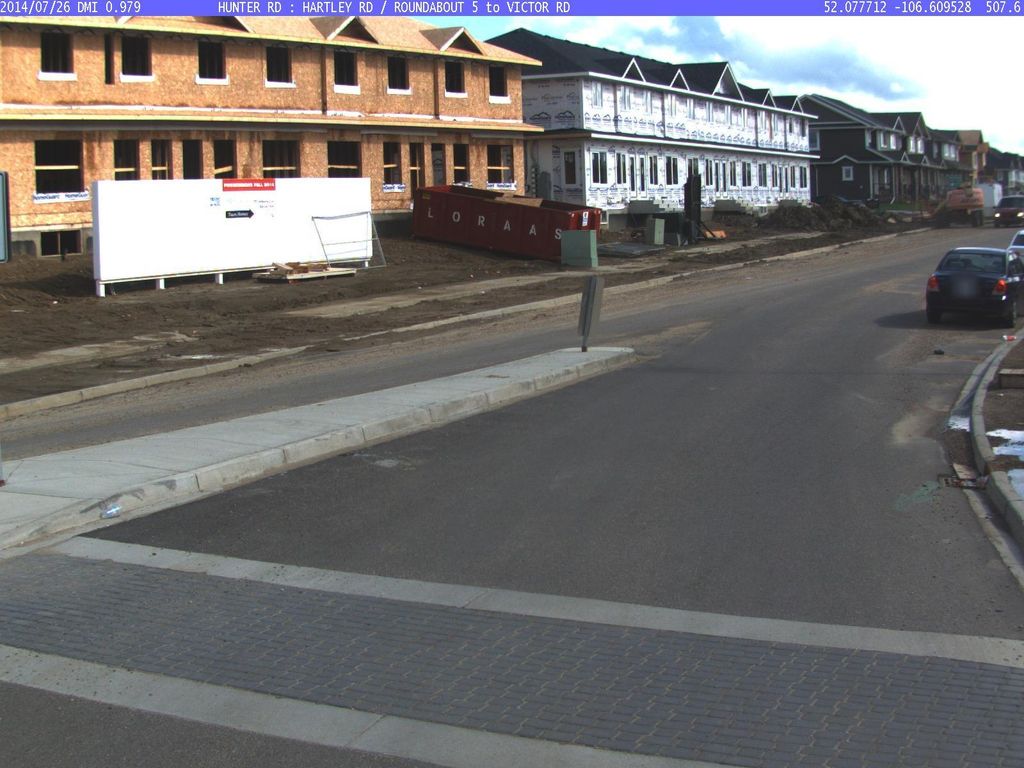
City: saskatoon